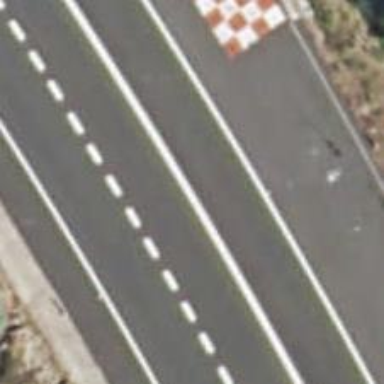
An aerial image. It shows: Asphalt motorway categorized as trunk road.